Field crop: maize
Growth stage: 1
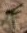
Species: atriplex